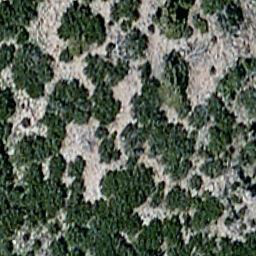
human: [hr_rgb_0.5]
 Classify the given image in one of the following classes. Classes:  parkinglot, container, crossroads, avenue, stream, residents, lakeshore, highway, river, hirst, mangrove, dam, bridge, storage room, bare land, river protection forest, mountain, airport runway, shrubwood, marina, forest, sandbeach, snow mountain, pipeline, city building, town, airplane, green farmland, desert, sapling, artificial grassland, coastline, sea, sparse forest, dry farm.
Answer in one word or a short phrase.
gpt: sparse forest